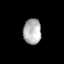
Tissue: lung
Cell type: Others
Senescence score: 0.203
Nuclear area (px): 443
Mean DAPI intensity: 178.422